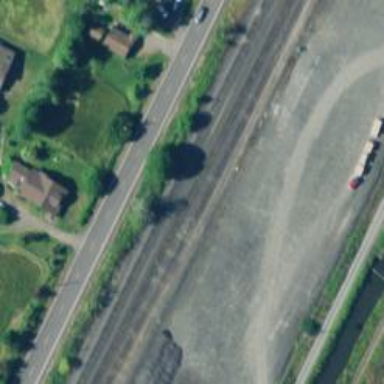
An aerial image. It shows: Abandoned railway.